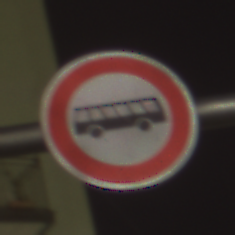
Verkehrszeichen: VerbotKraftomnibusse
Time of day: Night
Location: Outdoor (Urban)
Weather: PartlyCloudy
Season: NotSpecified
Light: Artificial